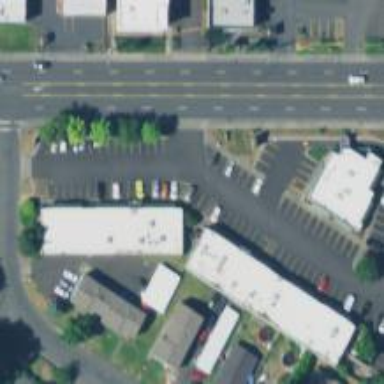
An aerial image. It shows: Parking space.